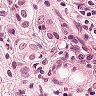
Metastatic tissue present: yes